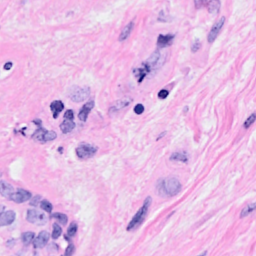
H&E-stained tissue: Breast